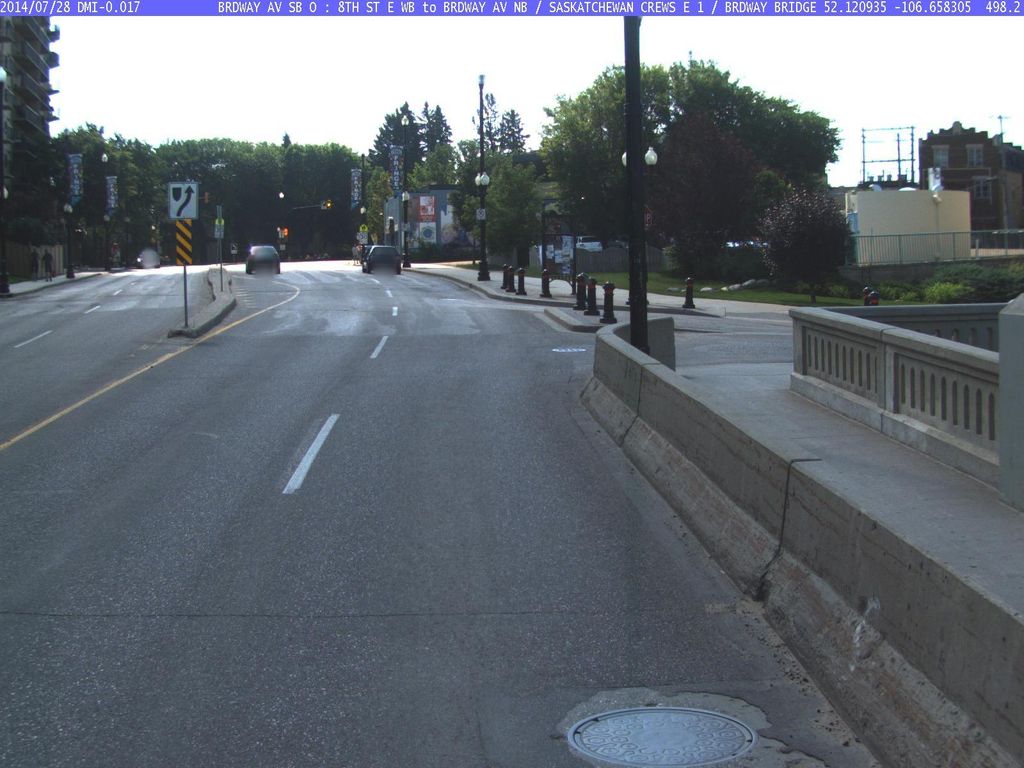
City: saskatoon